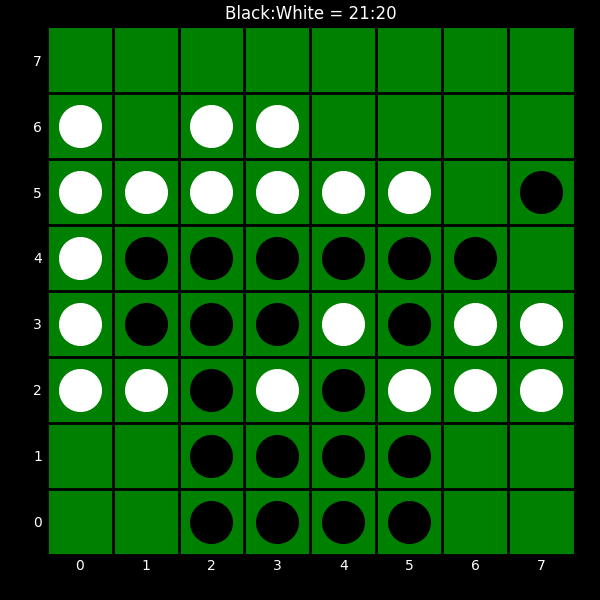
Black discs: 21
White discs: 20